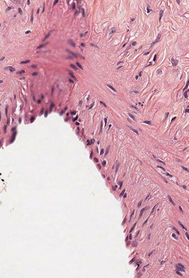
Tumor epithelial tissue: no
Tumor-associated stroma tissue: yes
Normal tissue: no